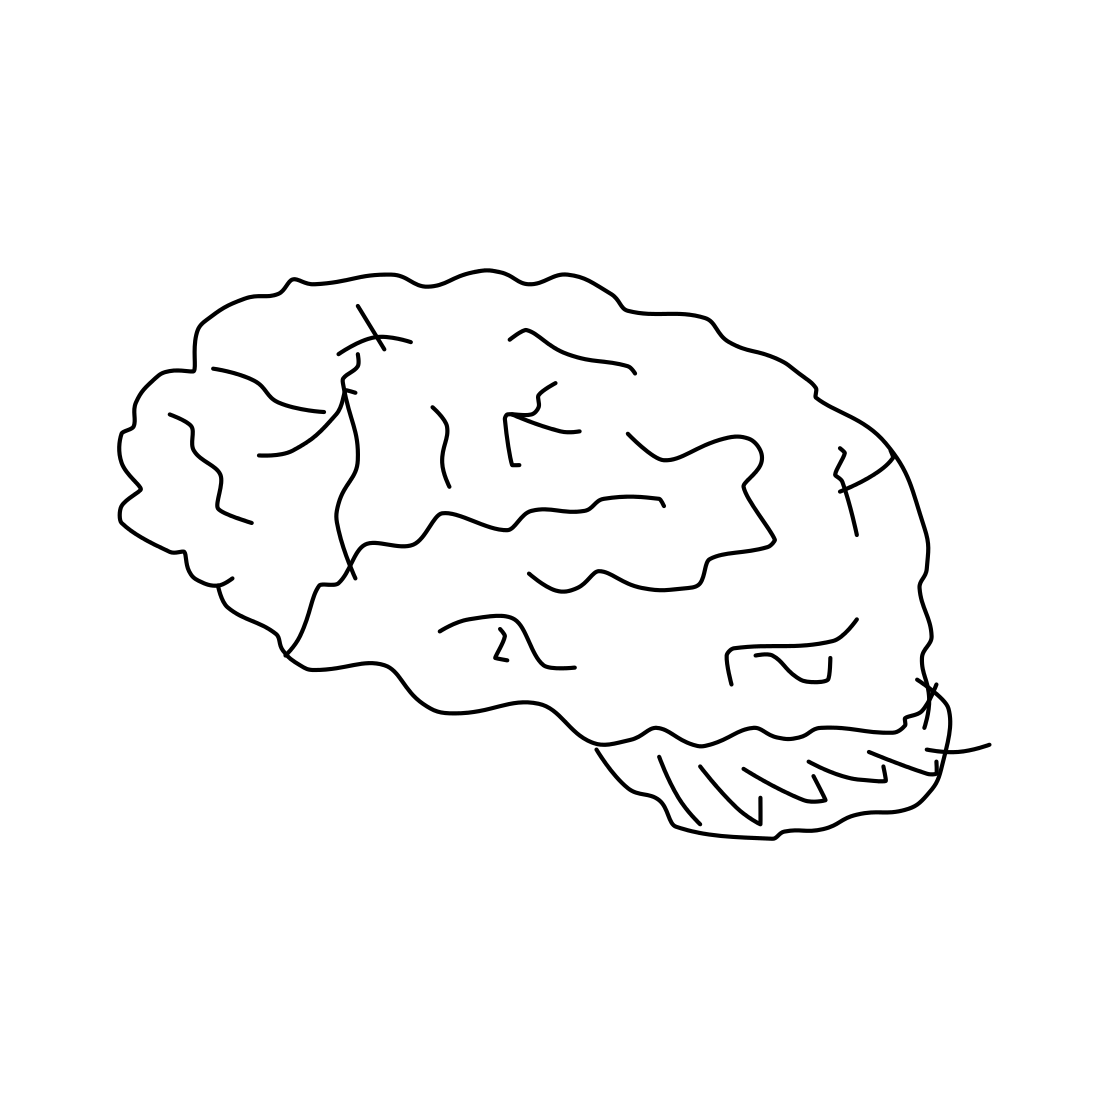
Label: brain